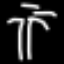
Label: palm tree